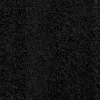
Atmospheric dust classification: dusty